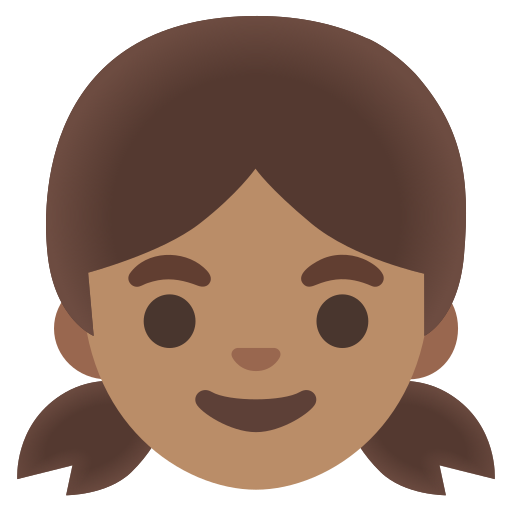
Emoji: 👧🏽